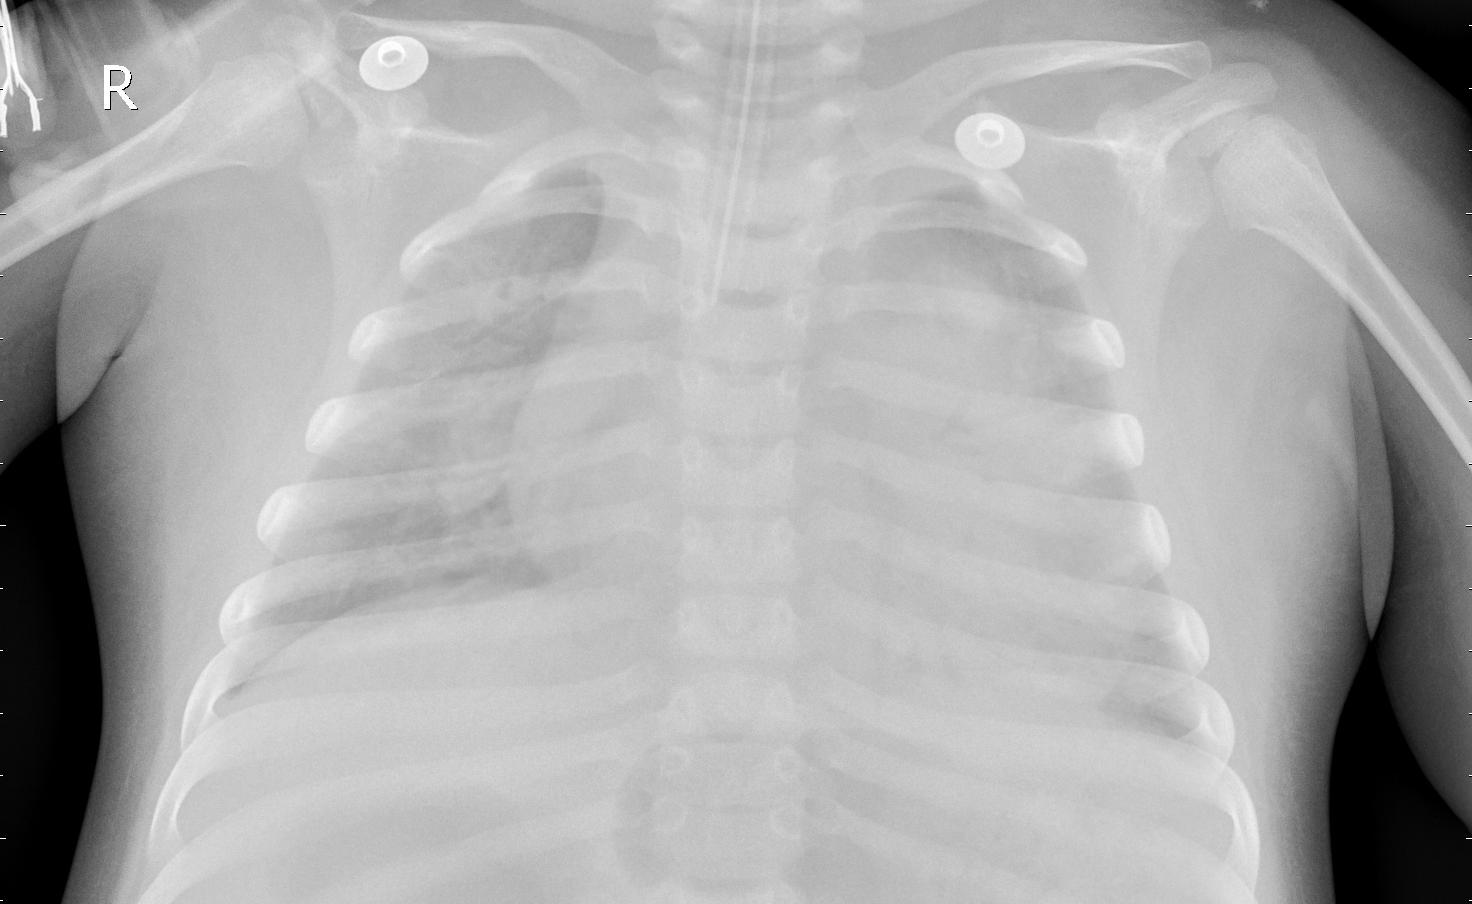
Diagnosis: PNEUMONIA